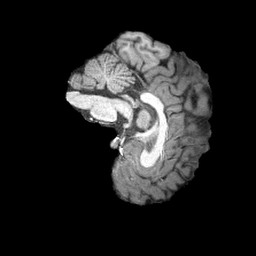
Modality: T1w
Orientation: sagittal
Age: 25
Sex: male